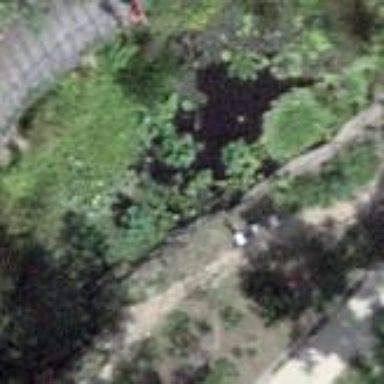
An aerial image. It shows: Pond surrounded by natural water.